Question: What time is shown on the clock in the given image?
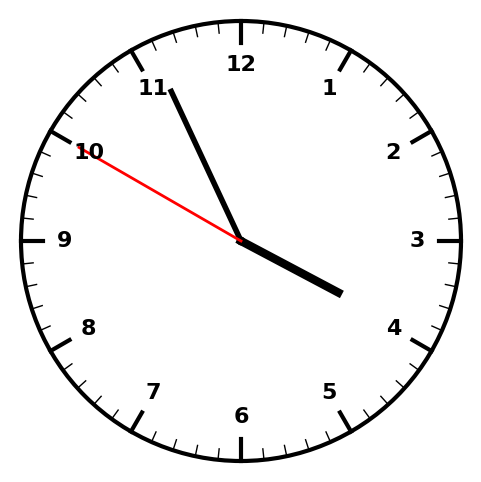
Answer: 03:55:50